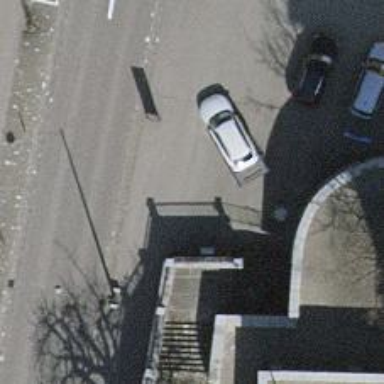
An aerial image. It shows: Footway surfaced with paving stones.